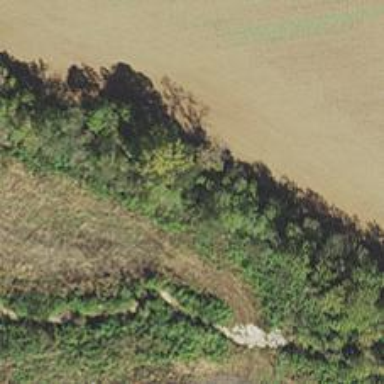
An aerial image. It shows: Abandoned railway.